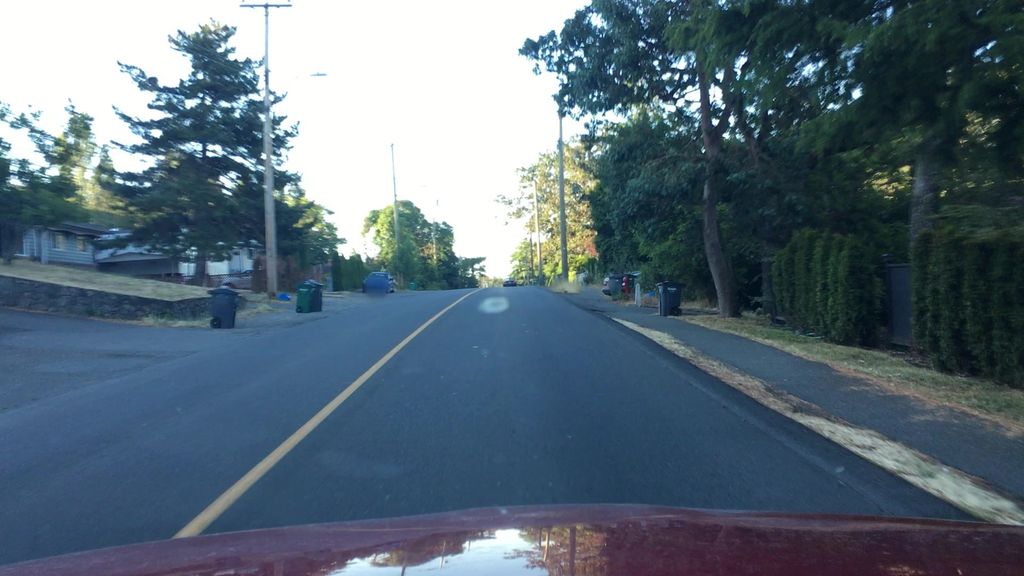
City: victoria